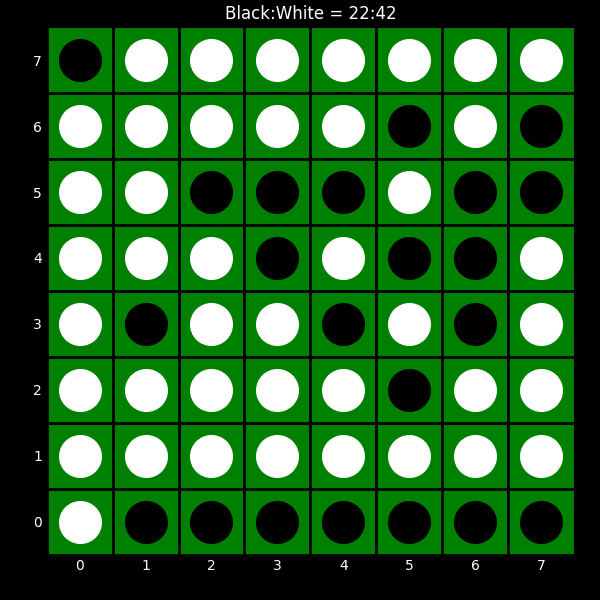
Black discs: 22
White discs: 42